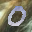
Label: 0